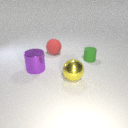
small green rubber cylinder to the right of large purple metal cylinder